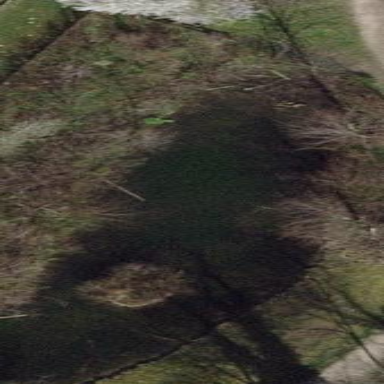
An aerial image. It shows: Pond surrounded by natural water.